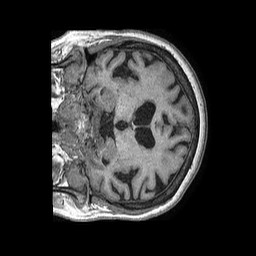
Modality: T1w
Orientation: coronal
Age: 81
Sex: female
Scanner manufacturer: philips
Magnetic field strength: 1.5 T
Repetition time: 0.007705 s
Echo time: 0.003552 s